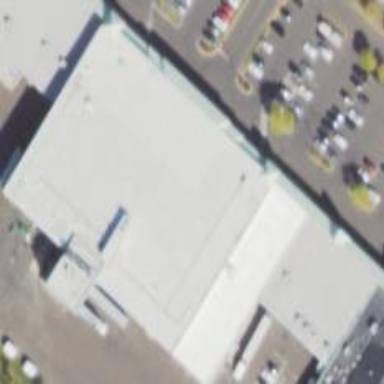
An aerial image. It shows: Supermarket located in building.